Question:
Appcompat version used in app is v7, androidx is used for integration with 'gradle.properties' for firebase connection
Please help
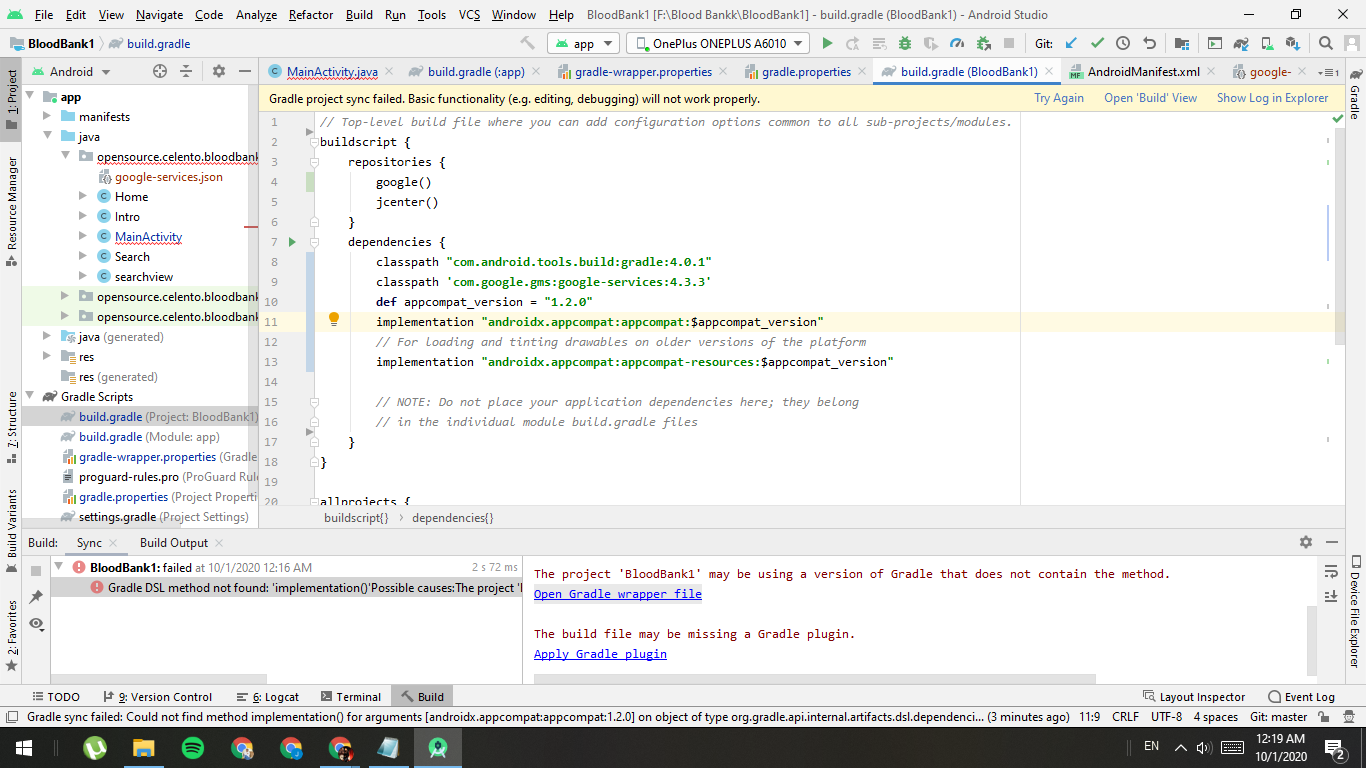
Answer: You are using the wrong 'build.gradle' file
You have to move the 'implementation' from the file to the 'app/build.gradle' file in the 'dependencies' block (not the dependencies in the 'buildscript' block)::
'''
apply plugin: 'com.android.application'
apply plugin: 'kotlin-android'
android {
//...
}
dependencies {
//...
implementation 'androidx.xxxxx'
}
'''